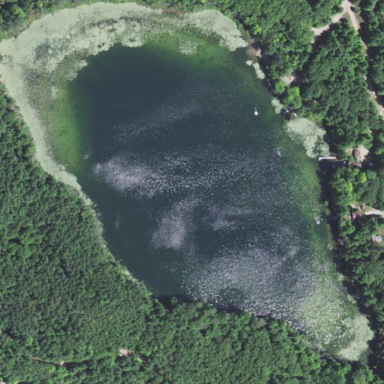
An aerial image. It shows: Serene lake.